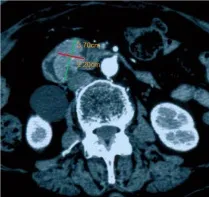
Imaging Features of DPC in case 1. (A) Abdominal CT scan showing a nodule (3.7x2.2 cm).
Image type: radiology (ct)